Question: I'm trying to create a websocket client-server app where client and server will run on two different instances.
## Setup
- 'localhost:9006'<URL>'socket.io-client'

## Server
not complete code, but the pieces I think are relevant.
'''
// ----- socketio.js -----
// When the user connects.. perform this
function onConnect(socket) {
// When the client emits 'info', this listens and executes
socket.on('info', function (data) {
console.info('[%s] %s', socket.address, JSON.stringify(data, null, 2));
socket.emit('pong', 'OK!');
});
// Insert sockets below
require('../api/thing/thing.socket').register(socket);
}
socketio.set('origins', 'http://localhost:9007');
// ----- express.js -----
app.use(function (req, res, next) {
res.setHeader('Access-Control-Allow-Origin', 'http://localhost:9007');
res.setHeader('Access-Control-Allow-Methods', 'GET, POST, OPTIONS, PUT, PATCH, DELETE');
res.setHeader('Access-Control-Allow-Credentials', true);
next();
});
// ----- app.js -----
// Start server
server.listen(config.port, config.ip, function () {
console.log('Express server listening on %d, in %s mode', config.port, app.get('env'));
});
'''
## Client
'''
// ----- client app.js
angular
.module('weldCommentsClientApp', [
'ngAnimate', 'ngAria', 'ngCookies', 'ngMessages', 'ngResource', 'ngRoute', 'ngSanitize', 'ngTouch',
'btford.socket-io'
])
.factory('mySocket', function (socketFactory) {
var myIoSocket = window.io.connect('http://localhost:9006');
var mySocket = socketFactory({
ioSocket: myIoSocket
});
mySocket.forward('pong');
console.log('mySocket', mySocket);
return mySocket;
})
// ----- client main.js
angular.module('weldCommentsClientApp').controller('MainCtrl', function ($scope, mySocket) {
$scope.$on('socket:pong', function (ev, data) {
console.log('socket:pong', ev, data);
});
mySocket.emit('info');
});
'''
## Results
No console errors on server nor client, but it doesn't work and the server logs 100's of these lines:
'''
GET /socket.io/?EIO=3&transport=polling&t=1421488528935-16027 200 2ms
'''
...which looks like the client connects over HTTP but fails to switch over to websockets.
Any ideas?
## Update
Here is the entire client/server project with instructions in README: <URL>
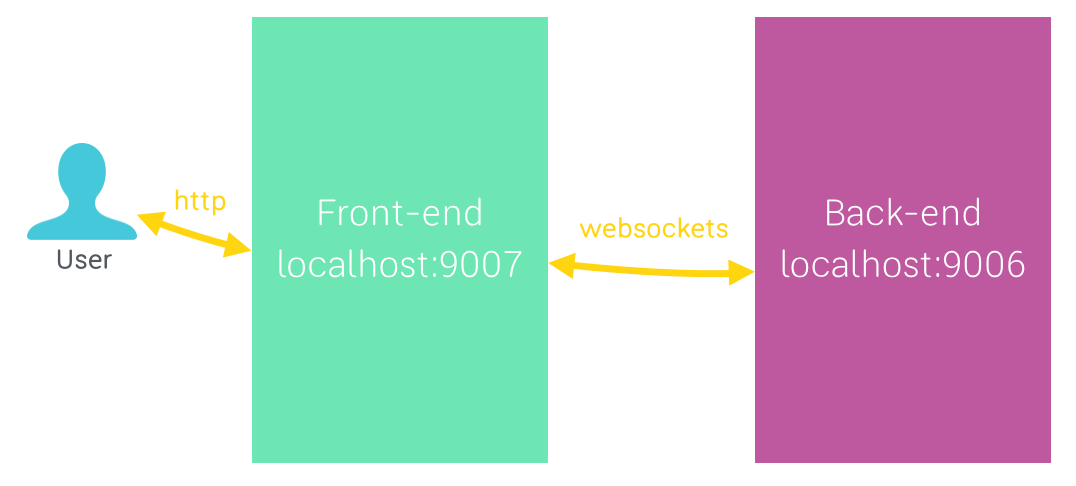
Answer: The path is not defined correctly in server/app.js
Try to use '/socket.io' path like this:
'''
var socketio = require('socket.io')(server, {
serveClient: (config.env === 'production') ? false : true,
path: '/socket.io'
});
'''
Next, to choose websockets instead of long-polling, you can select the websocket transport in test-client/scripts/application.js
'''
var myIoSocket = window.io.connect('http://localhost:9006', {transports:['websocket']});
'''